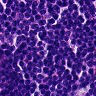
Metastatic tissue present: no